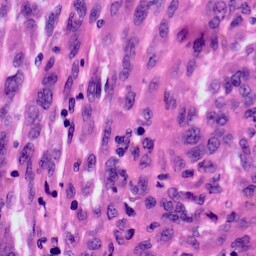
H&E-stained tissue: Skin